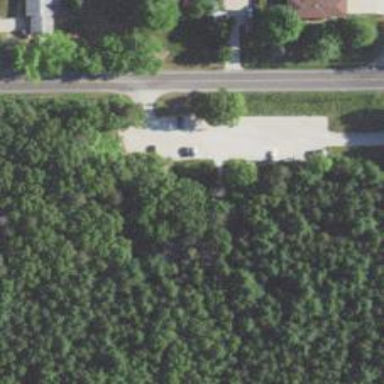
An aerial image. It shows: Trailhead in recreational area.